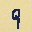
Label: 9